Field crop: maize
Growth stage: 2
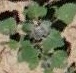
Species: chenopodium